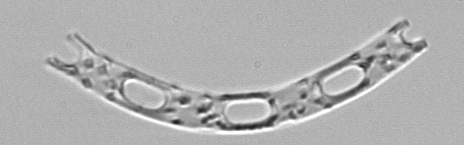
Label: Eucampia